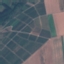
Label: PermanentCrop